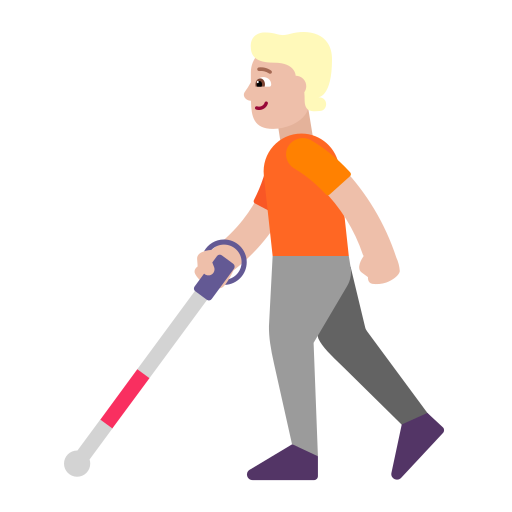
person with white cane flat  light